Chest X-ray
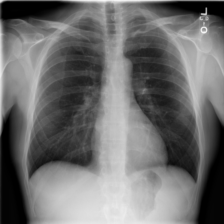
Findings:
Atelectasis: negative
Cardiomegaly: negative
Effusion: negative
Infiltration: negative
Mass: negative
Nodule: negative
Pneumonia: negative
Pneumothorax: negative
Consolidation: negative
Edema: negative
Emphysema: negative
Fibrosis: negative
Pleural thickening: negative
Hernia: negative